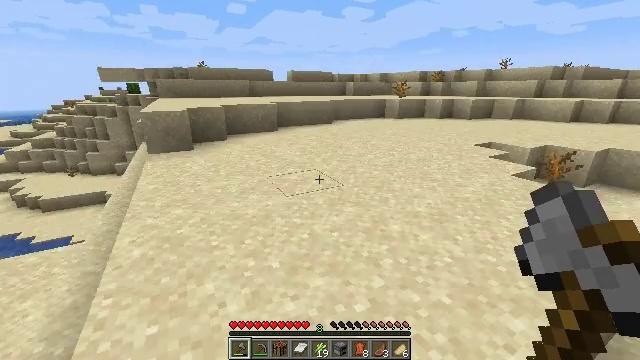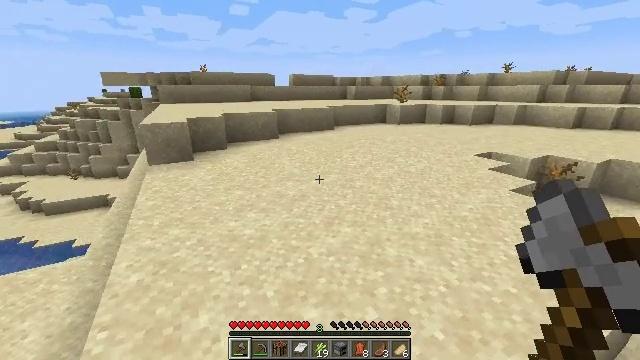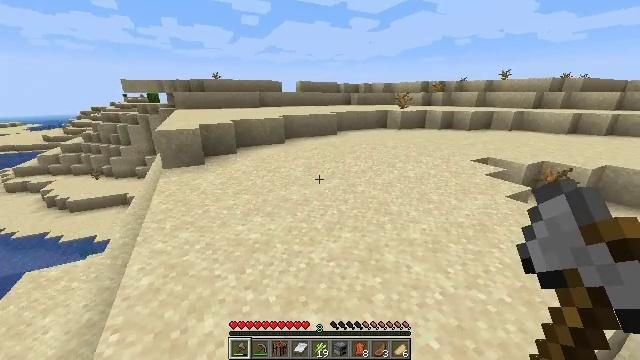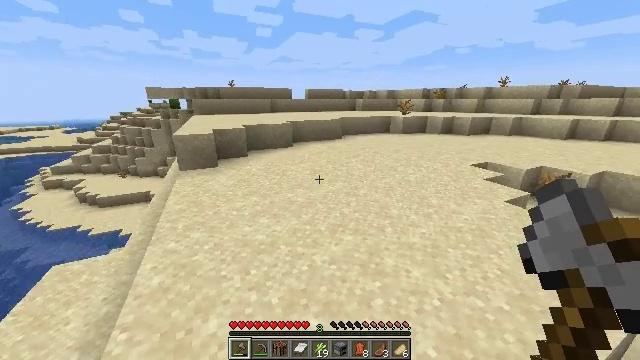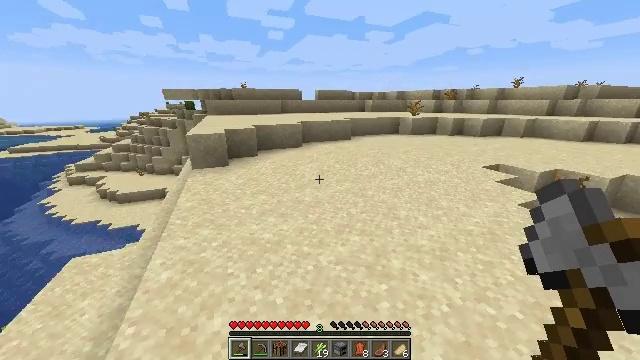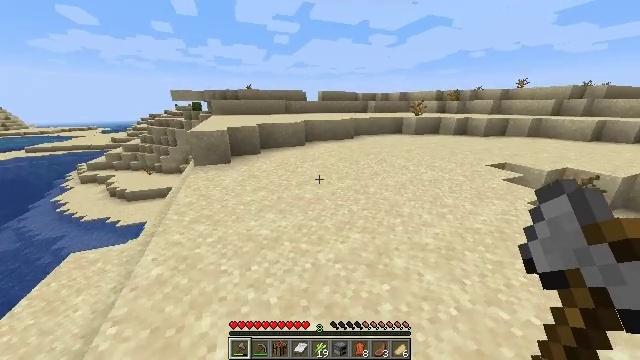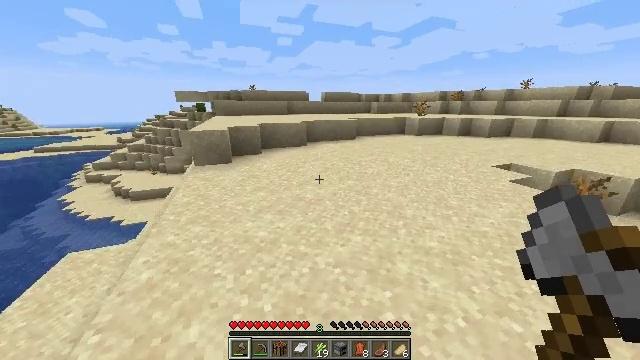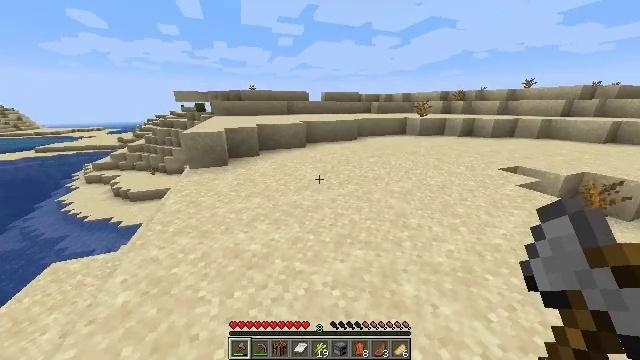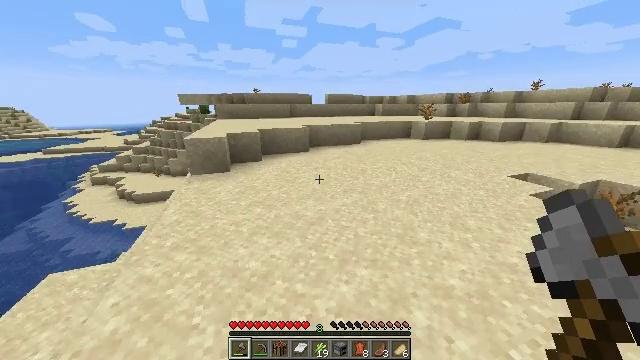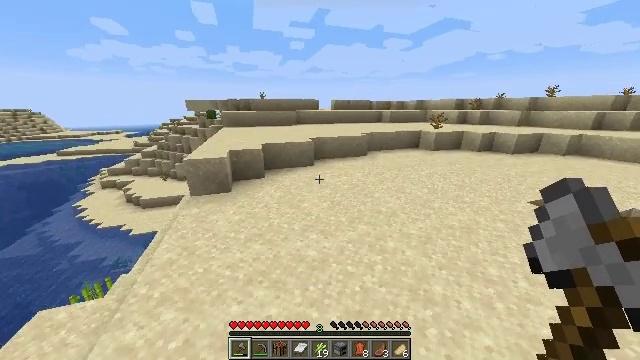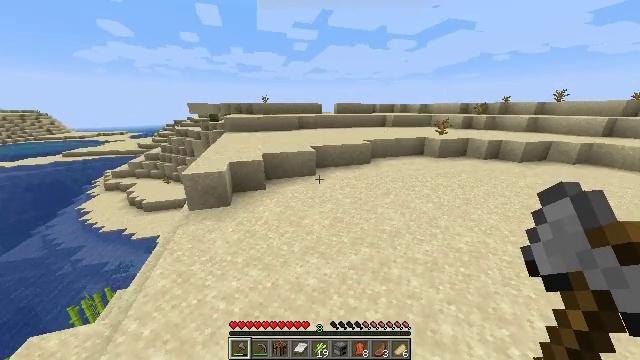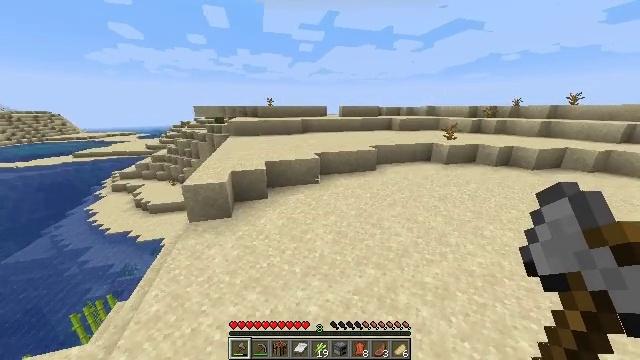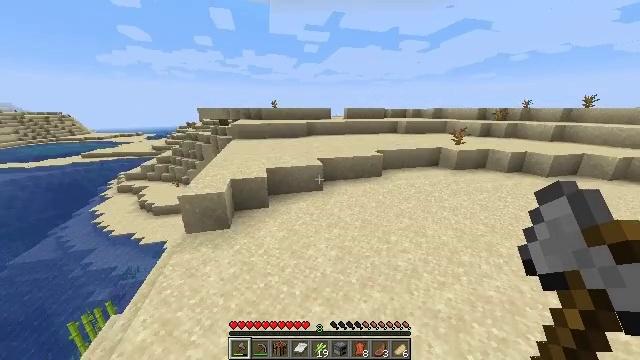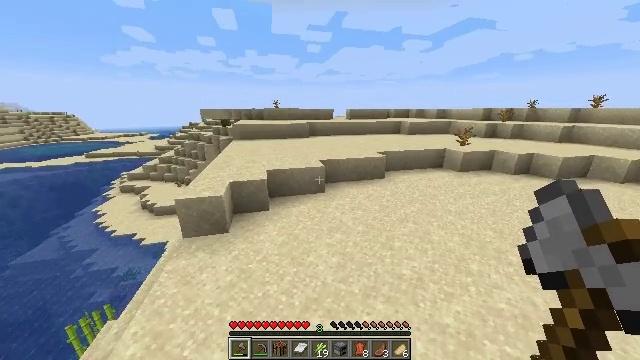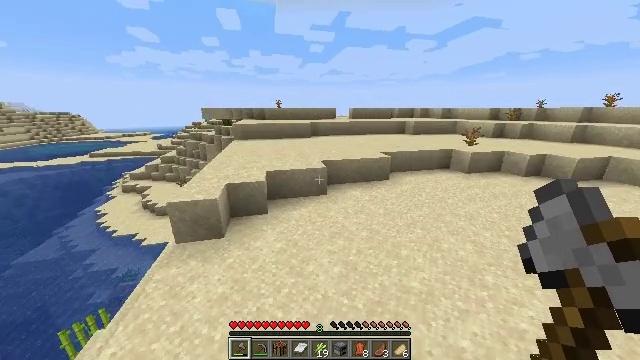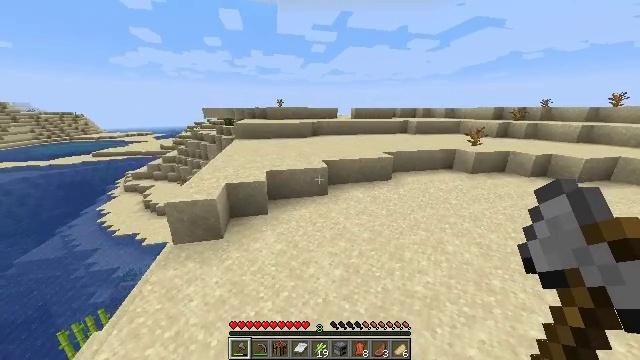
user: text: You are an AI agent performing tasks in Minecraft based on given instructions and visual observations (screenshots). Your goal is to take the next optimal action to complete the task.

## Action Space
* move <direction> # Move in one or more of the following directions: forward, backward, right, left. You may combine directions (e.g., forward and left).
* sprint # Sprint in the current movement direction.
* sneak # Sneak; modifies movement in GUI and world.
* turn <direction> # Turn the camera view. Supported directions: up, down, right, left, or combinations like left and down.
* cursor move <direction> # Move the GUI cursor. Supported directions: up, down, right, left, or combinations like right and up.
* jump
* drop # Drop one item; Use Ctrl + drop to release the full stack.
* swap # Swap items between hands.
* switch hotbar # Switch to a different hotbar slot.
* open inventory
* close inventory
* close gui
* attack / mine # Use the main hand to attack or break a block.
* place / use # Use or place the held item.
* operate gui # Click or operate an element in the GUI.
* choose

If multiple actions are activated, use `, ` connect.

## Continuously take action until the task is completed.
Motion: motion action
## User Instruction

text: Harvest the dead bush.
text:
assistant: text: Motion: move forward, sprint, jump
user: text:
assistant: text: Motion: move forward, sprint, turn left, jump
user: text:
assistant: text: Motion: move forward, sprint, turn left, jump
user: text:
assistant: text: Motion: move forward, sprint, turn left, jump
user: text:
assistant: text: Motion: move forward, sprint, turn left, jump
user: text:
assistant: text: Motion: move forward, sprint, jump
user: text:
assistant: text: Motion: move forward, sprint, jump
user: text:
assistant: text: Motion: move forward, sprint, jump
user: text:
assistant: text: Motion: move forward, sprint, turn left, jump
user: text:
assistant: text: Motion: move forward, sprint, jump
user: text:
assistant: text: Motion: move forward, sprint, turn left, jump
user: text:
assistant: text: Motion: move forward, sprint, turn left, jump
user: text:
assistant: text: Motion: move forward, sprint, jump
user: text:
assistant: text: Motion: move forward, sprint, jump
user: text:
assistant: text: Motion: move forward, sprint, jump
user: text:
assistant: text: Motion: move forward, sprint, jump
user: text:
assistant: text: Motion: move forward, sprint, jump
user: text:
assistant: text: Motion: move forward, sprint, turn left, jump
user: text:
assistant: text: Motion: move forward, sprint, turn left, jump
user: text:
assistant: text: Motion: move forward, sprint, turn left, jump
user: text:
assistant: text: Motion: move forward, sprint, jump
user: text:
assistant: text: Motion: move forward, sprint, jump
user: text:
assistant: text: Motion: move forward, sprint, jump
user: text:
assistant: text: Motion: move forward, sprint, jump
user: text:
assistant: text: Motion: move forward, sprint, jump
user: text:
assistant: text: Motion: move forward, sprint, jump
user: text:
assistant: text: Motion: move forward, sprint, jump
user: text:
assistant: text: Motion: move forward, sprint, jump
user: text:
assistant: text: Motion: move forward, sprint, jump
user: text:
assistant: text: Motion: move forward, sprint, jump